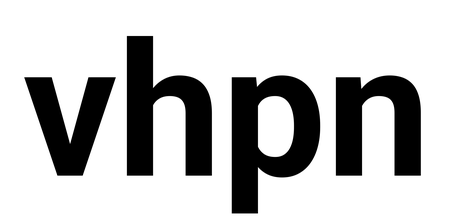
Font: Roboto_Bold